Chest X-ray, AP view. Patient: 57 years old, sex F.
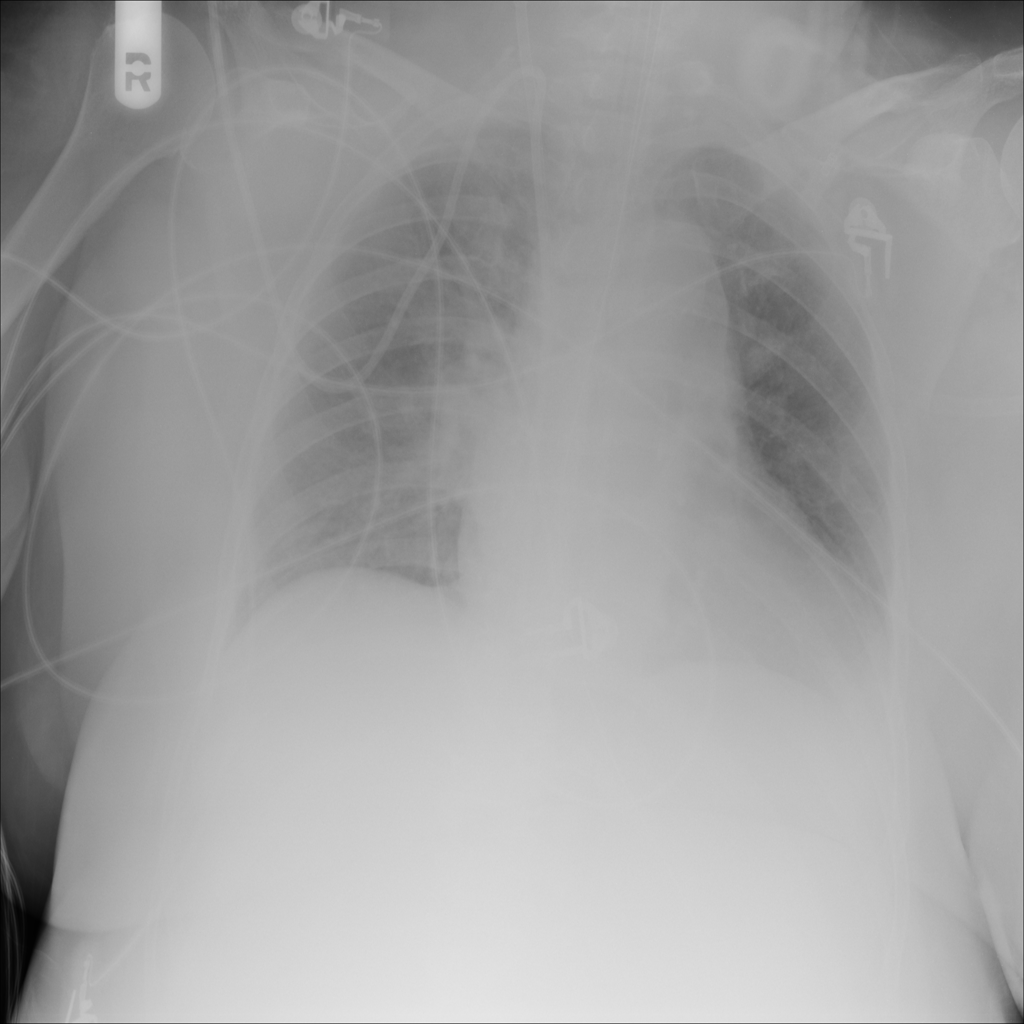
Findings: No Finding